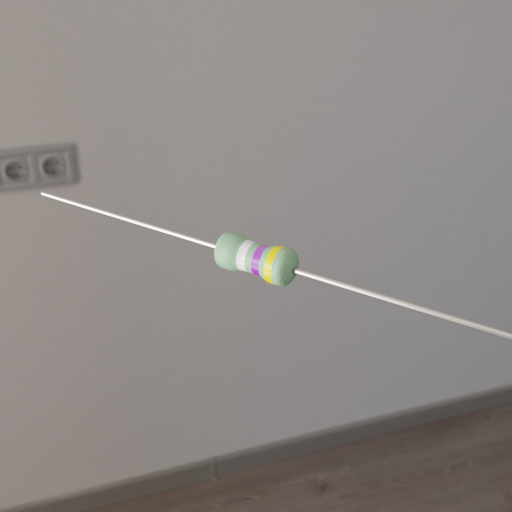
Resistor colour bands (in order): white, violet, yellow